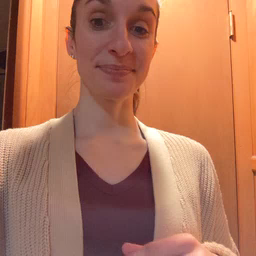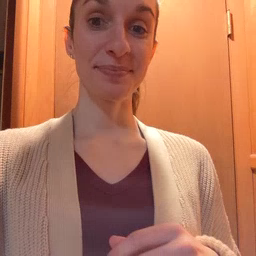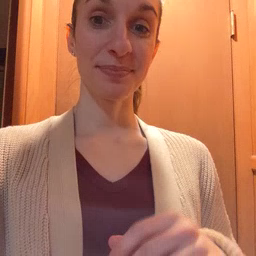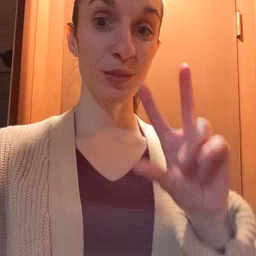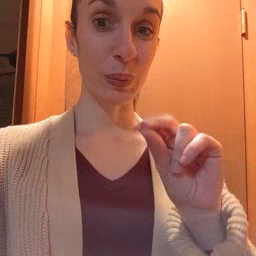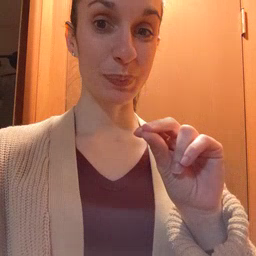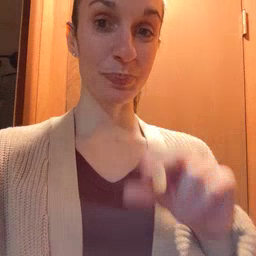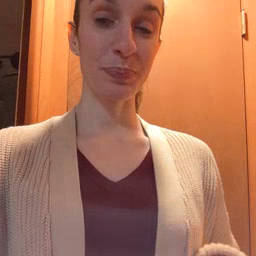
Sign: no